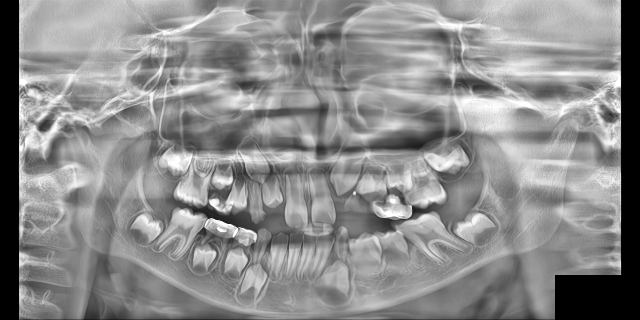
child